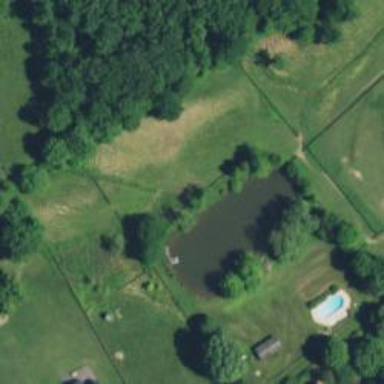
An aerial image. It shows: Pond surrounded by natural water.